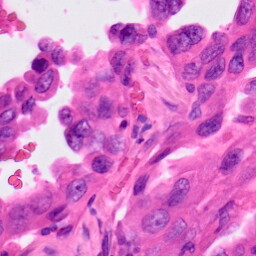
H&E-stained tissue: Lung